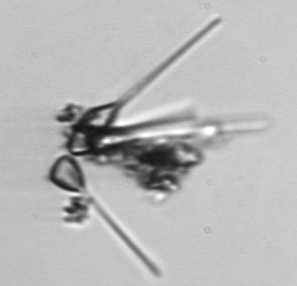
Label: Asterionellopsis_glacialis